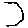
Label: hexagon